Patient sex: F
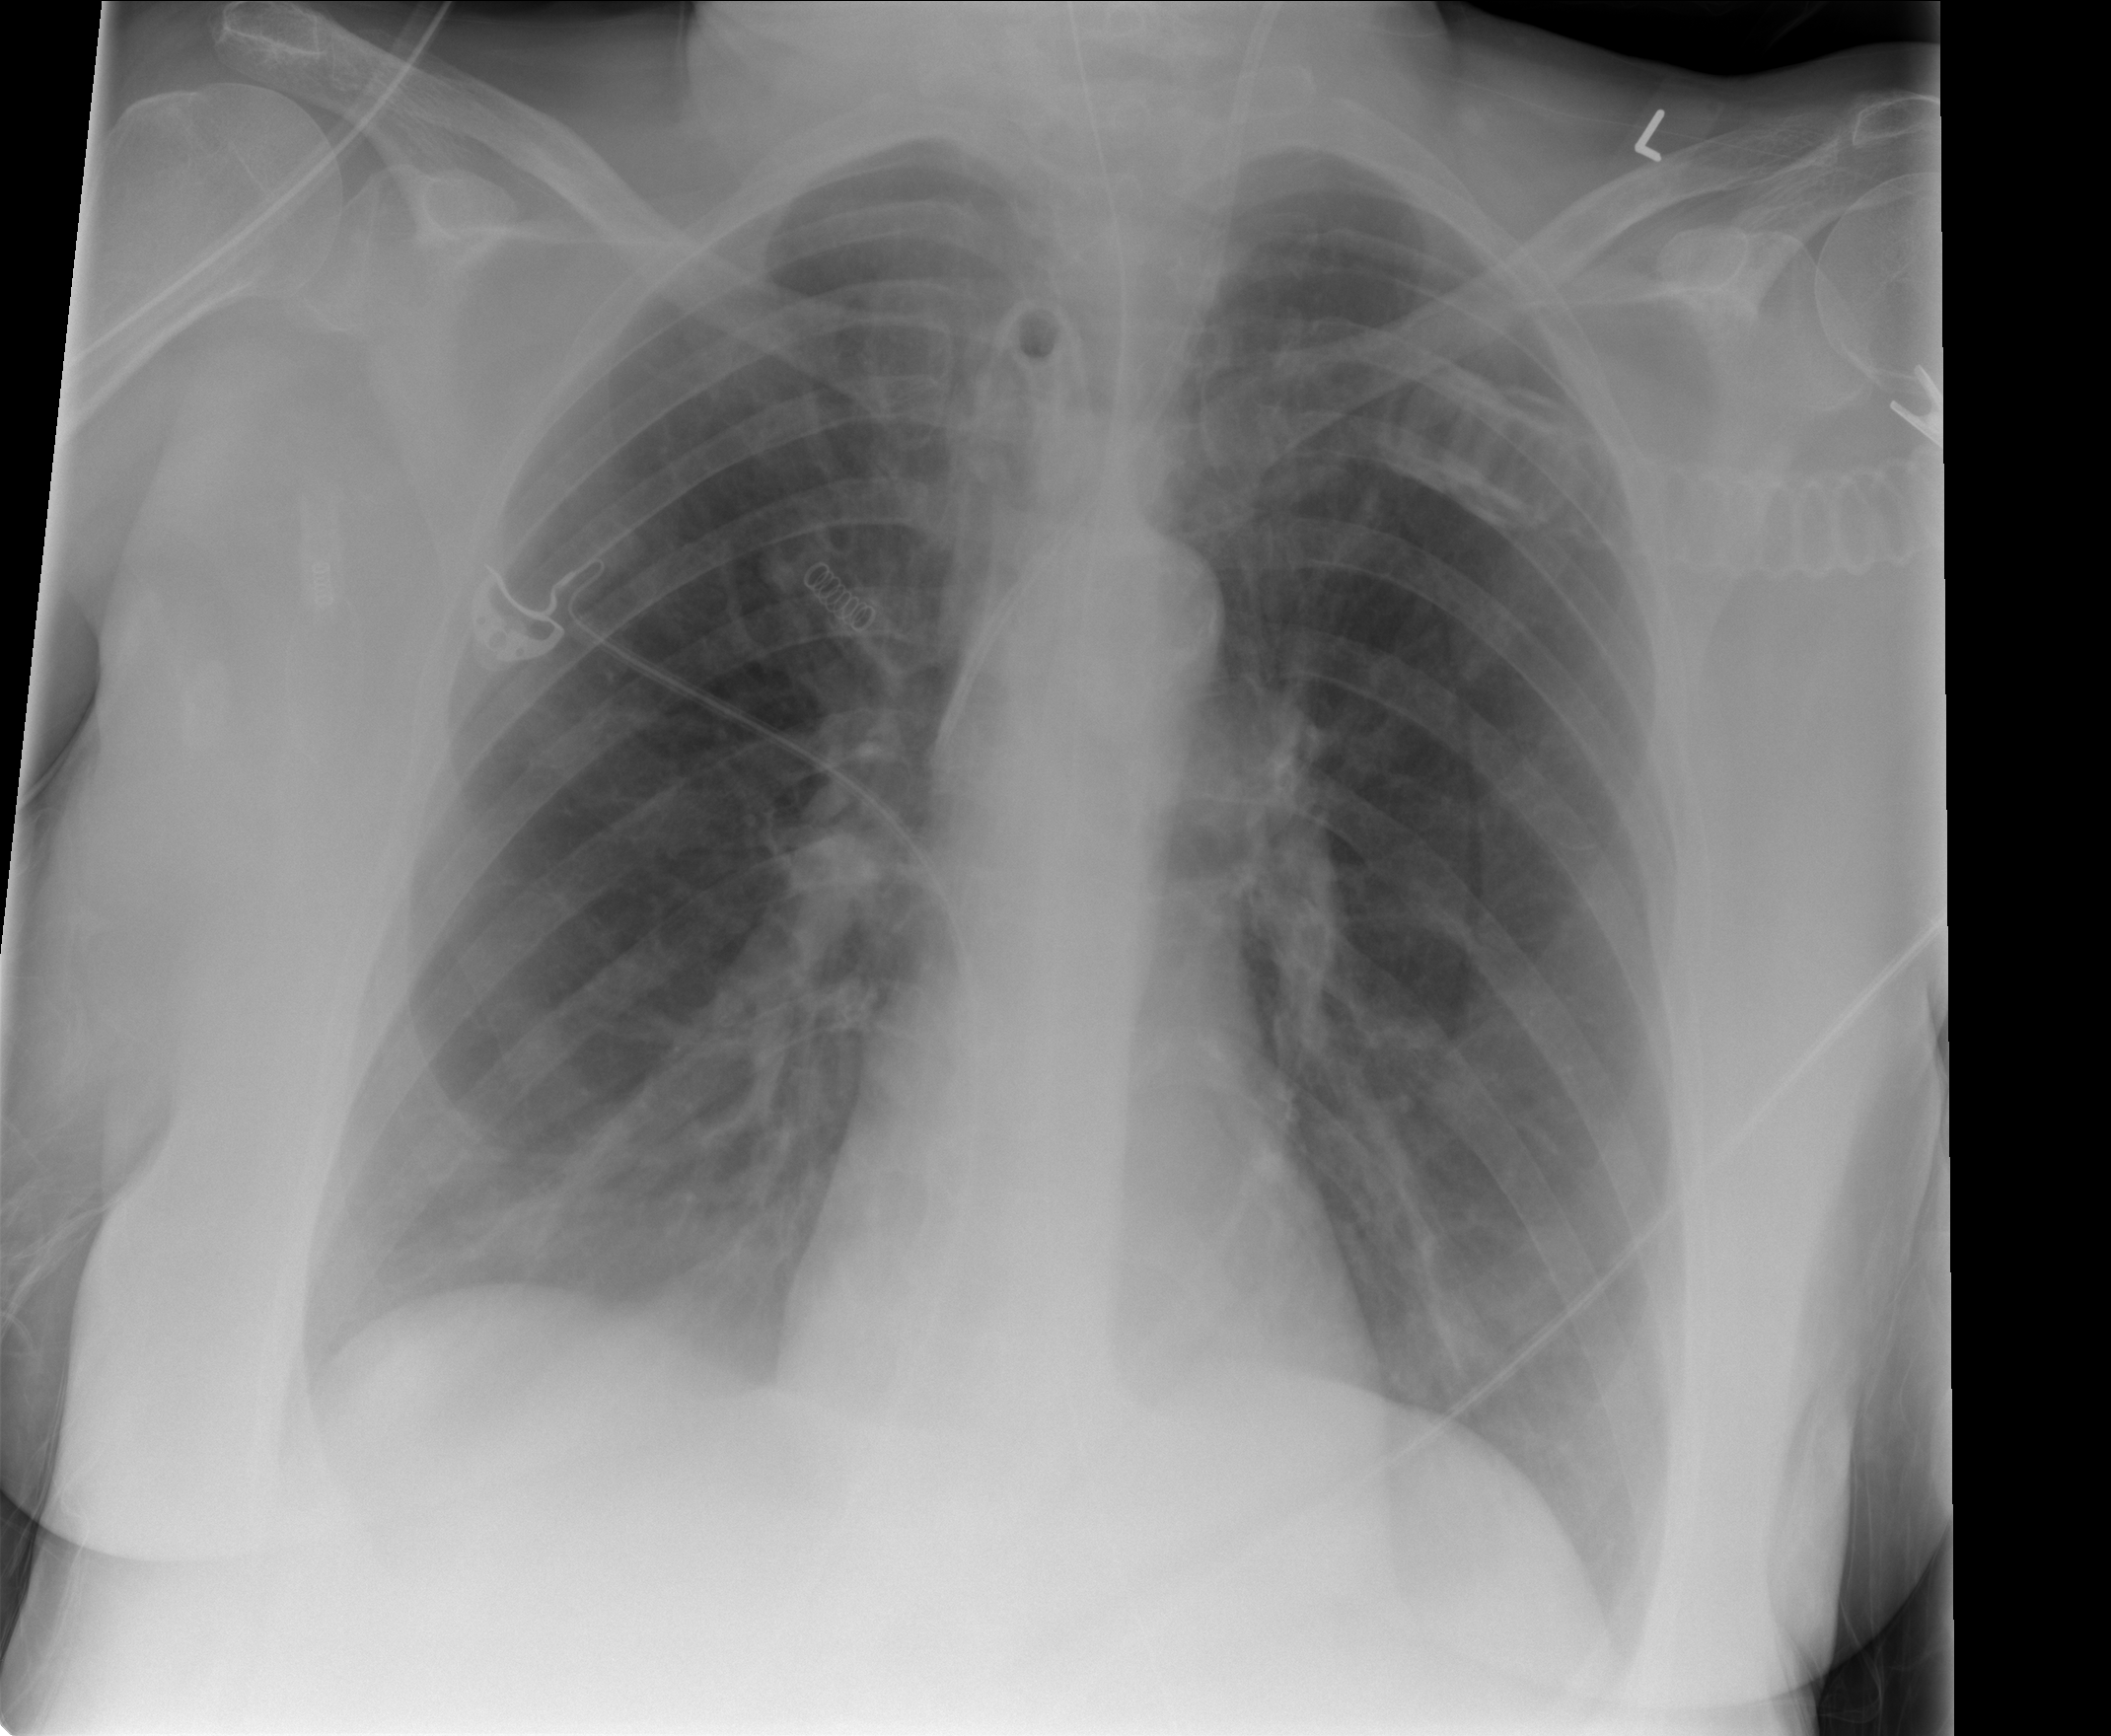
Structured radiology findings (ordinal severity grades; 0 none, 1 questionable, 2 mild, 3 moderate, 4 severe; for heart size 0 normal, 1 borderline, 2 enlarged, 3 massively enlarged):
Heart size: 0
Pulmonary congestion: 2
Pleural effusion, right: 0
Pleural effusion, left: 0
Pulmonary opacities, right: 0
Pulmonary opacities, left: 0
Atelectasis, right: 2
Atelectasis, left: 2